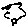
Label: tree